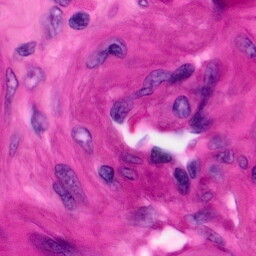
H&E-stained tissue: Pancreatic